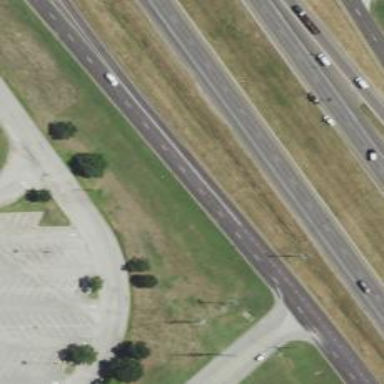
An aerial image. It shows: Secondary road with frontage road.